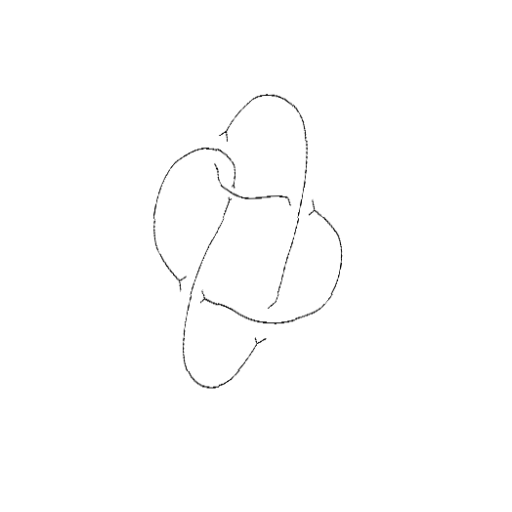
Crossing number: 5